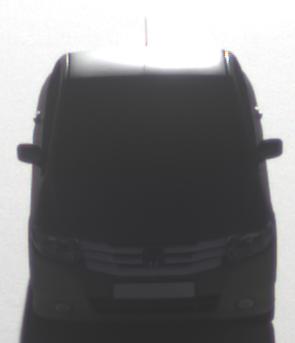
Make: Honda
Model: City
Detailed model: Gen. 6
Model produced from: 2008
Model produced until: 2013
Doors: 4
Color: gray
Road condition: dry road
Daytime: sunrise or sunset
Contrast: high contrast